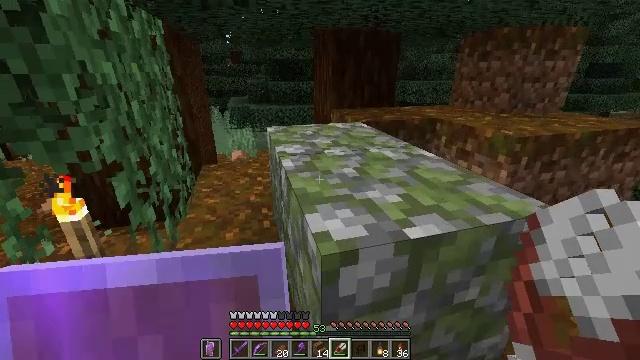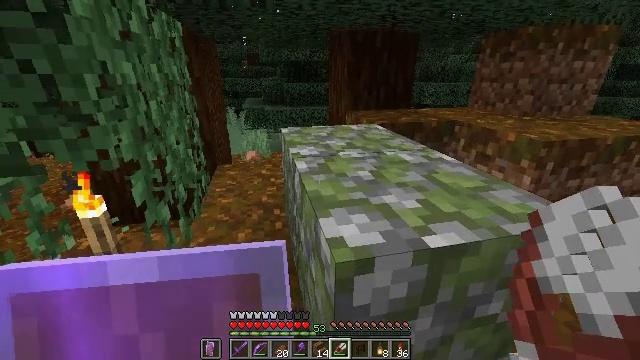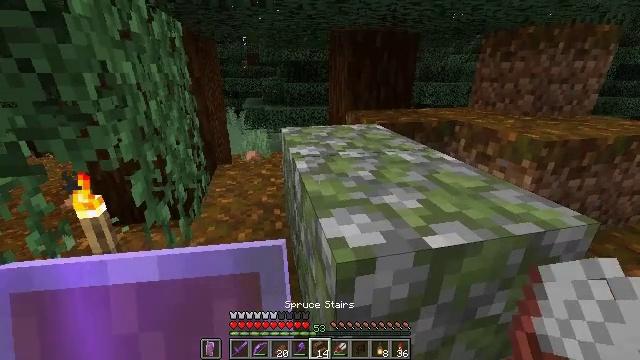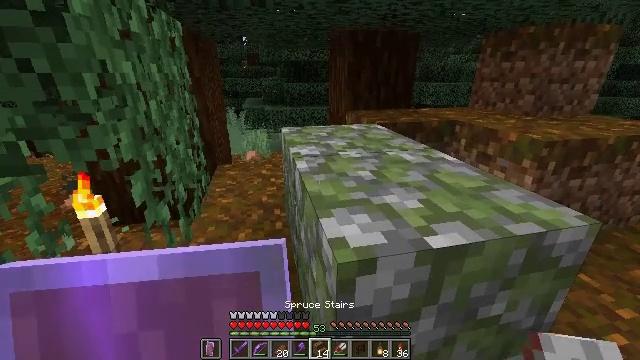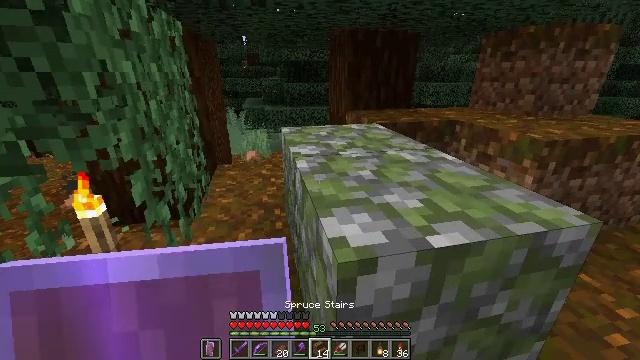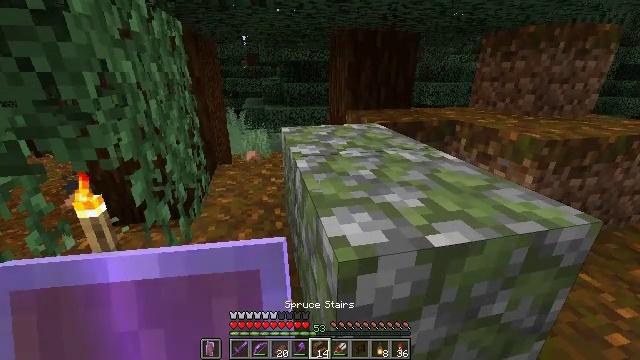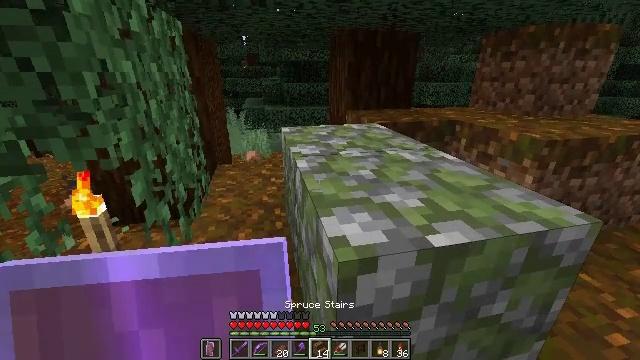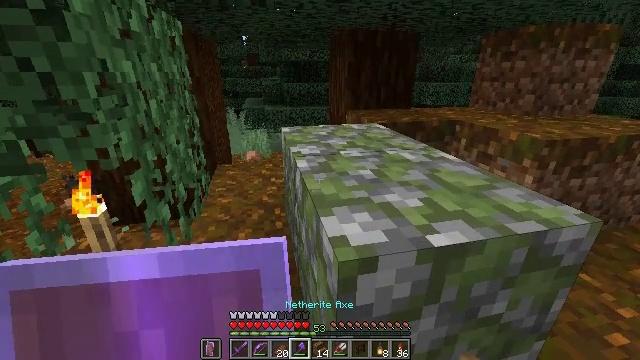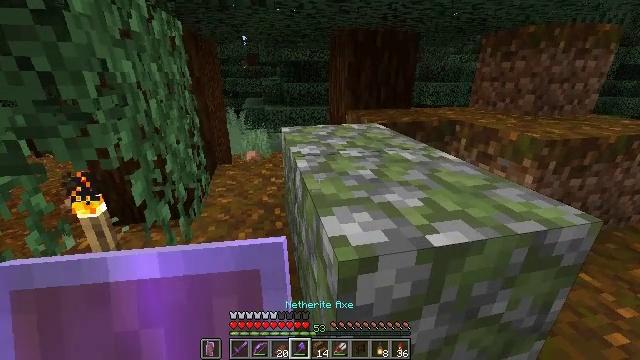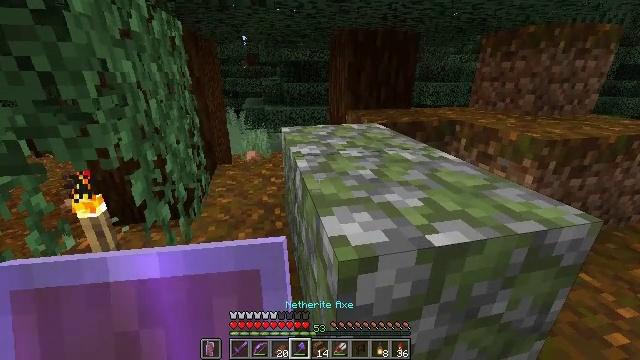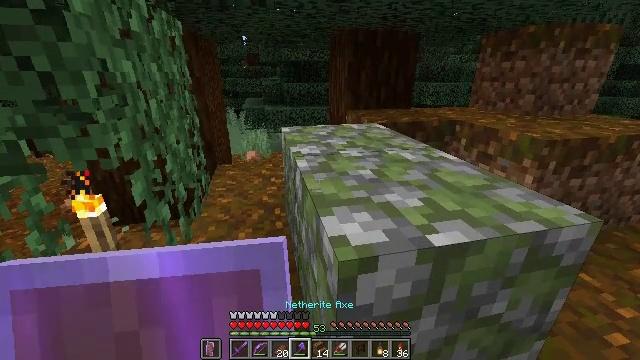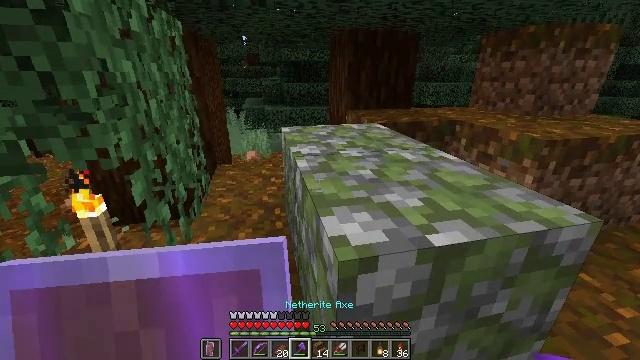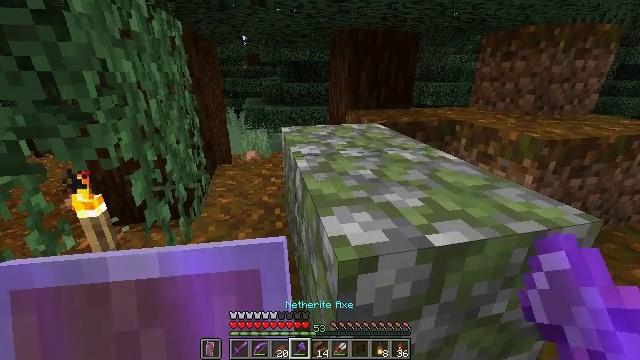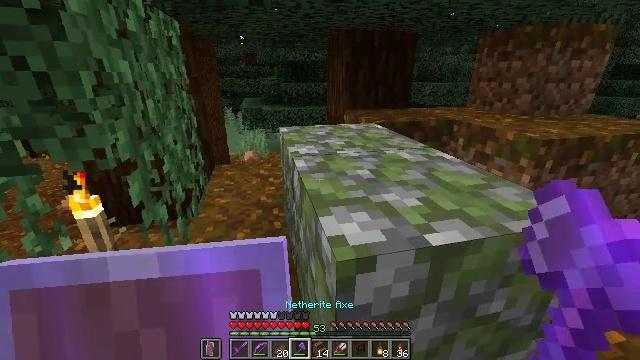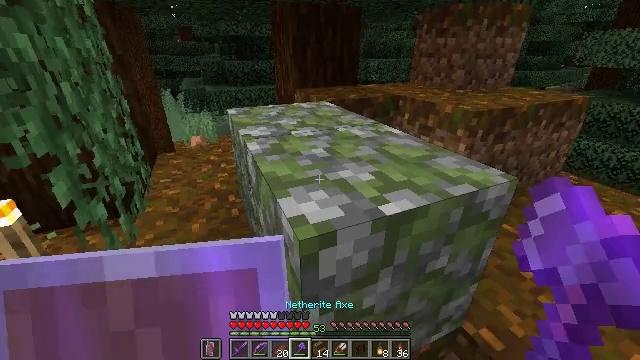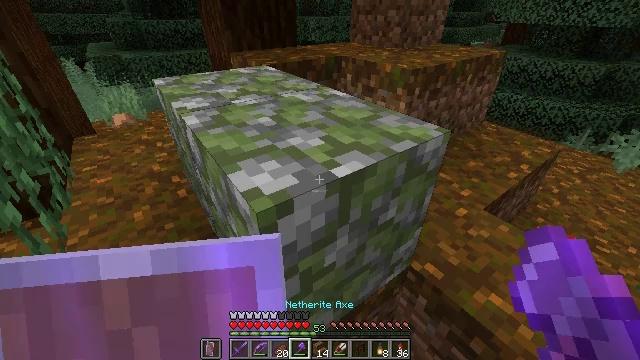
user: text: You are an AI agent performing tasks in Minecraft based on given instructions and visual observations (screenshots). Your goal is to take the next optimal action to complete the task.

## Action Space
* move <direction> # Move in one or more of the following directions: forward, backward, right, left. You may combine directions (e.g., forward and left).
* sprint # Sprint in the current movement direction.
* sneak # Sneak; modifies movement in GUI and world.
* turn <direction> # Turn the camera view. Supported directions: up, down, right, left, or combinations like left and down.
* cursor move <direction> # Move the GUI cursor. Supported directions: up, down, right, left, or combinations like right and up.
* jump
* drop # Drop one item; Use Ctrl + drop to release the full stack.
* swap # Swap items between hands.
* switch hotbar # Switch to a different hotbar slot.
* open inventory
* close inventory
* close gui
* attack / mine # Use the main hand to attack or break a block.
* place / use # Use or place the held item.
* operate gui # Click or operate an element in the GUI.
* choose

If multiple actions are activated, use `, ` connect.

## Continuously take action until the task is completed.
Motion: motion action
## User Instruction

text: Harvest mossy cobblestone for building.
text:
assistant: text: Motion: turn left
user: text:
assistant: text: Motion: no_op
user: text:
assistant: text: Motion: no_op
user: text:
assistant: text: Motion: no_op
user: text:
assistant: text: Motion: no_op
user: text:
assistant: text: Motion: no_op
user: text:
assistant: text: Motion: no_op
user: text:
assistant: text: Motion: no_op
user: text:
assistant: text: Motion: no_op
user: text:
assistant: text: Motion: no_op
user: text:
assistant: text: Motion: no_op
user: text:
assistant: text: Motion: no_op
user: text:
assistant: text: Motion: no_op
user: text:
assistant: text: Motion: turn right and down
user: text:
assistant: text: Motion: turn right and down
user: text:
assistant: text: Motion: no_op
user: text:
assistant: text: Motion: attack / mine
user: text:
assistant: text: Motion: attack / mine
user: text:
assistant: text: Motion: attack / mine
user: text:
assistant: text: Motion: attack / mine
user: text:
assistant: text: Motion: attack / mine
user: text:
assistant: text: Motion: attack / mine
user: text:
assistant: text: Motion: attack / mine
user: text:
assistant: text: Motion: attack / mine
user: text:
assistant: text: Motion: attack / mine
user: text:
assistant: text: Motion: attack / mine
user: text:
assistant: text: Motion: attack / mine
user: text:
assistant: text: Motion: attack / mine
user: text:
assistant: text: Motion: attack / mine
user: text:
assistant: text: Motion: attack / mine